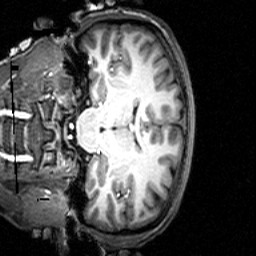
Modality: T1w
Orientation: coronal
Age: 21
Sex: female